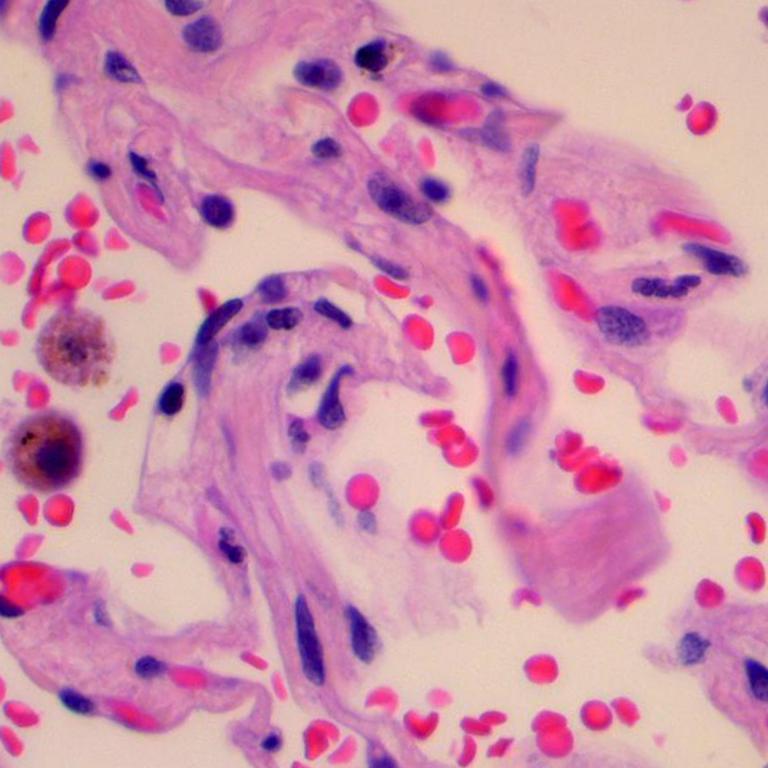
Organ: lung
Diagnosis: benign